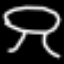
Label: mushroom